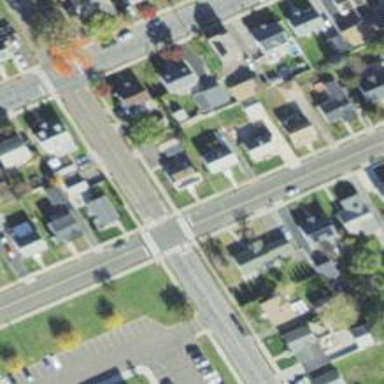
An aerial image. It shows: Marked road crossing.